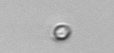
Label: nanoplankton_mix